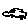
Label: car